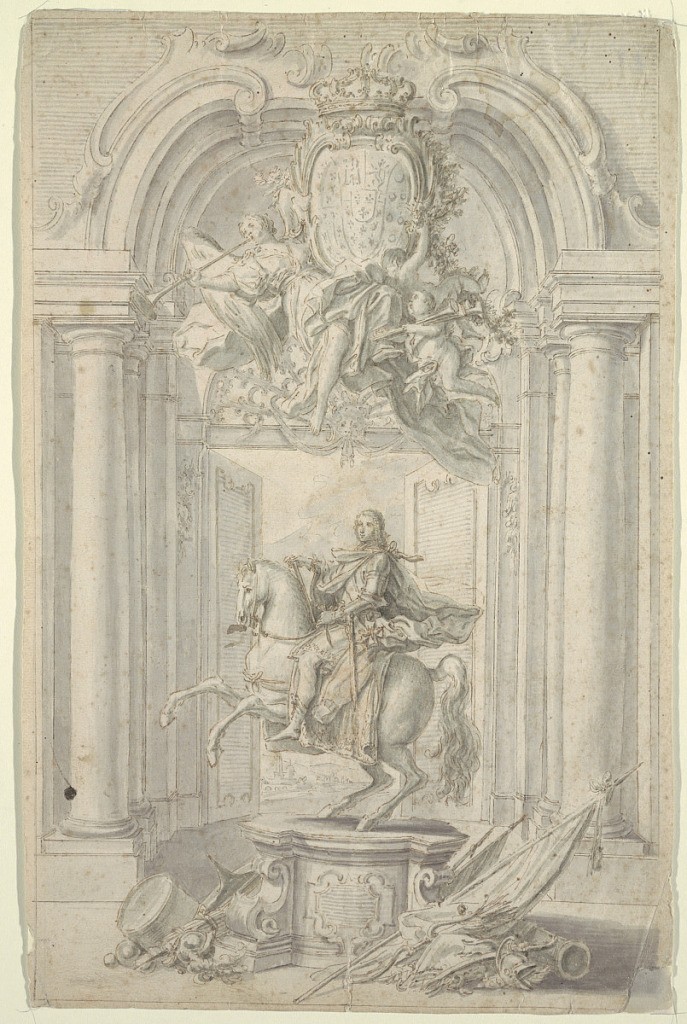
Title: Design for Equestrian Monument of Charles III
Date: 18th century
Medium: Pen and brown ink, brush and blue-gray watercolor on cream laid paper
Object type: Drawing
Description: Design for an equestrian monument of Charles III. The male figure seated upon his horse, whose front legs are raised and hind legs are anchored to a pedestal below. Upon the base of the pedestal is a mounted plaque with horizontal lines indicating inscribed text. At the base of the statue is an array of objects including military armor and helmets, a drum, a cannon, and flags/banners. Beyond the statue is a colonnaded arch opening onto a scenic landscape view. Above, an escutcheon supported by angelic figures and putti.